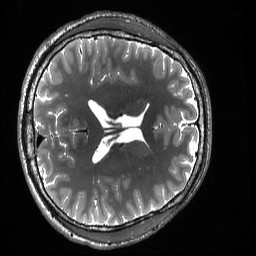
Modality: T2w
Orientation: axial
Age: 30
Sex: male